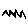
Label: zigzag